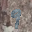
Label: 9